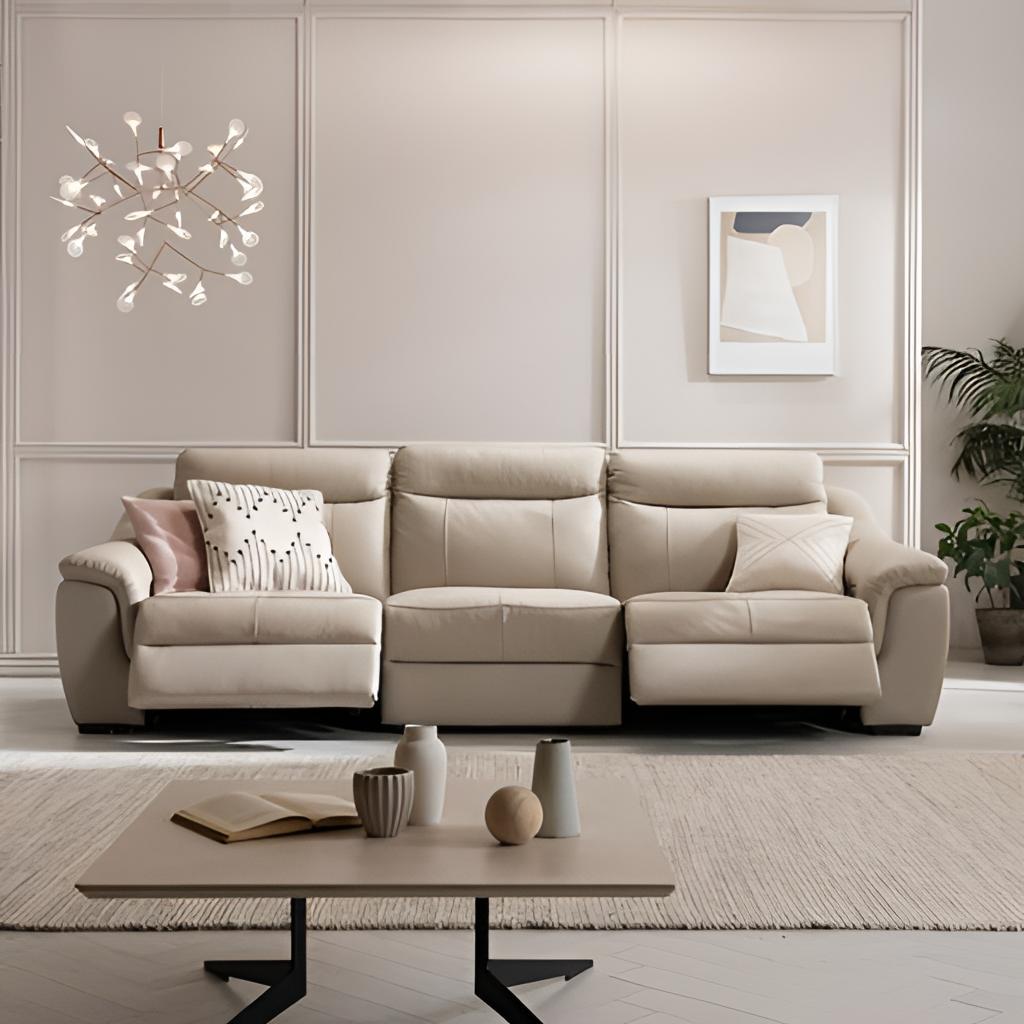
living room, beige leather sofa, wood flooring, with herringbone pattern, contemporary, beige paint wallpaper, with solid pattern